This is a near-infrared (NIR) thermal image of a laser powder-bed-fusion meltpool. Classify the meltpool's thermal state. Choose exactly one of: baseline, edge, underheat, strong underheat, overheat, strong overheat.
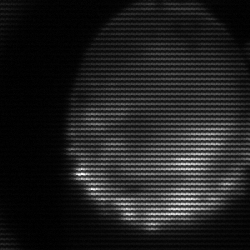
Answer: edge